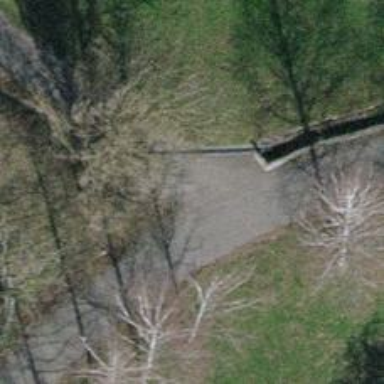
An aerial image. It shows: Bench.